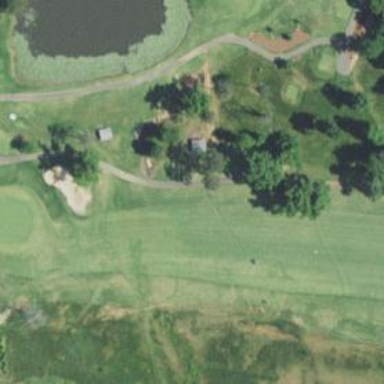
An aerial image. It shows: Service road that includes bridge over golf cart path.